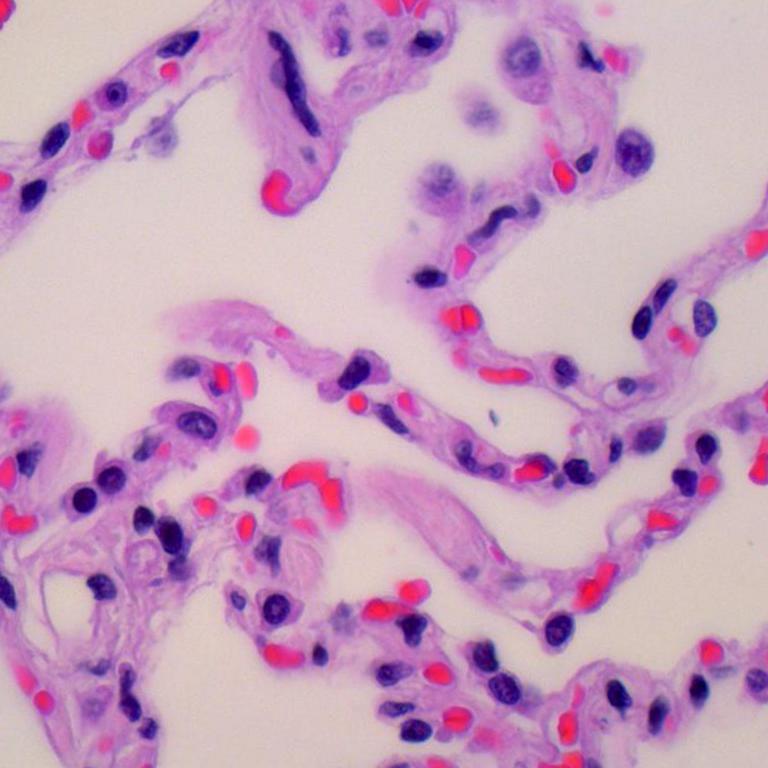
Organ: lung
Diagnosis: benign